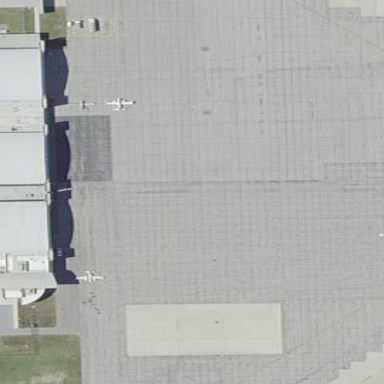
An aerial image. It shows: Apron at the airport.